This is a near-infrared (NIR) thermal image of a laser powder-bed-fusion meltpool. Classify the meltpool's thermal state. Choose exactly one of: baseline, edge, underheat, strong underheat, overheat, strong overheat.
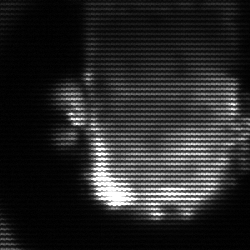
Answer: baseline